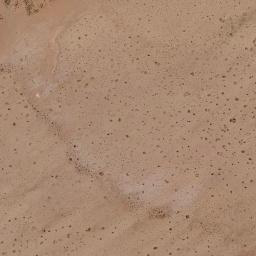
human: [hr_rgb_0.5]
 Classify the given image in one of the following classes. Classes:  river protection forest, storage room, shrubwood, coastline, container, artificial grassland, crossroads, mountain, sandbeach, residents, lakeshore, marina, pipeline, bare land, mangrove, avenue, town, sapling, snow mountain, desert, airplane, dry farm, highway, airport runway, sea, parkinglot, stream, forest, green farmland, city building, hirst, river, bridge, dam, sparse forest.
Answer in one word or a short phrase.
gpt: desert